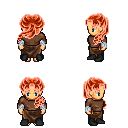
a pixel art fantasy rpg character, female body template, human, tanned skin, brown long-sleeve shirt, robe skirt, red princess hairstyle, white cloth bandages, black shoes, four views (front, back, left, right), 2x2 character sprite sheet, small pixel art, hard edges, no anti-aliasing